三年级 · 算术
用坚式计算。

$78 \times 6=\quad 350 \times 9=\quad 607 \times 7=\quad 214 \times 6=$
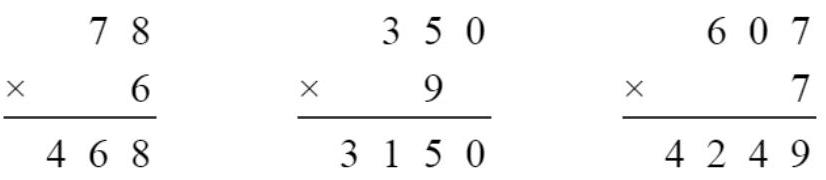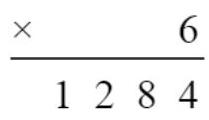
答案: $468 ; 3150 ; 4249 ; 1284$

【分析】笔算多位数乘一位数: 用一位数从多位数的个位乘起, 哪一位上乘得的积满几十, 就向前一位进几。

【详解】 $78 \times 6=468 \quad 350 \times 9=3150 \quad 607 \times 7=4249 \quad 214 \times 6=1284$

214